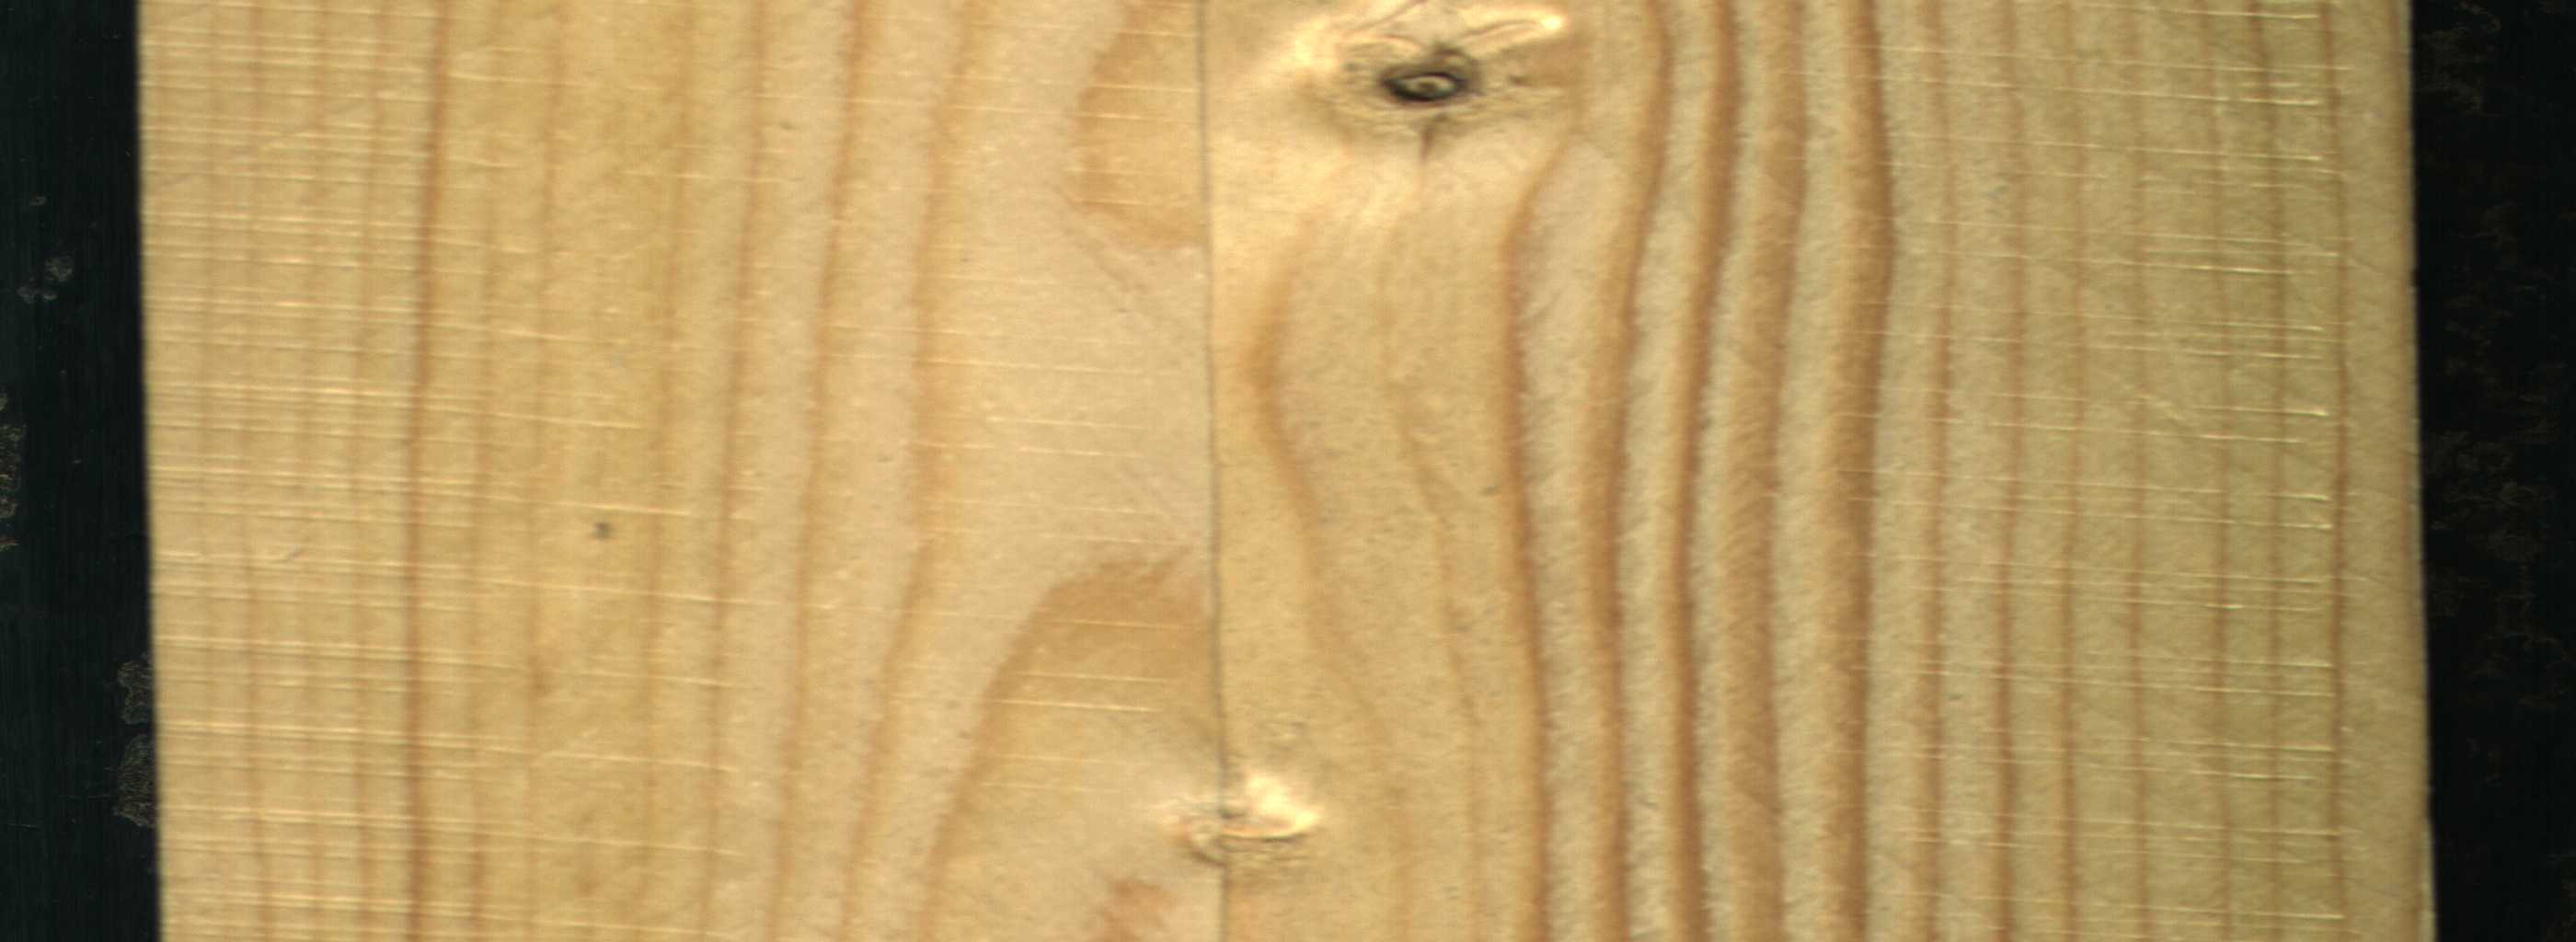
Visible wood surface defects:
Dead_Knot